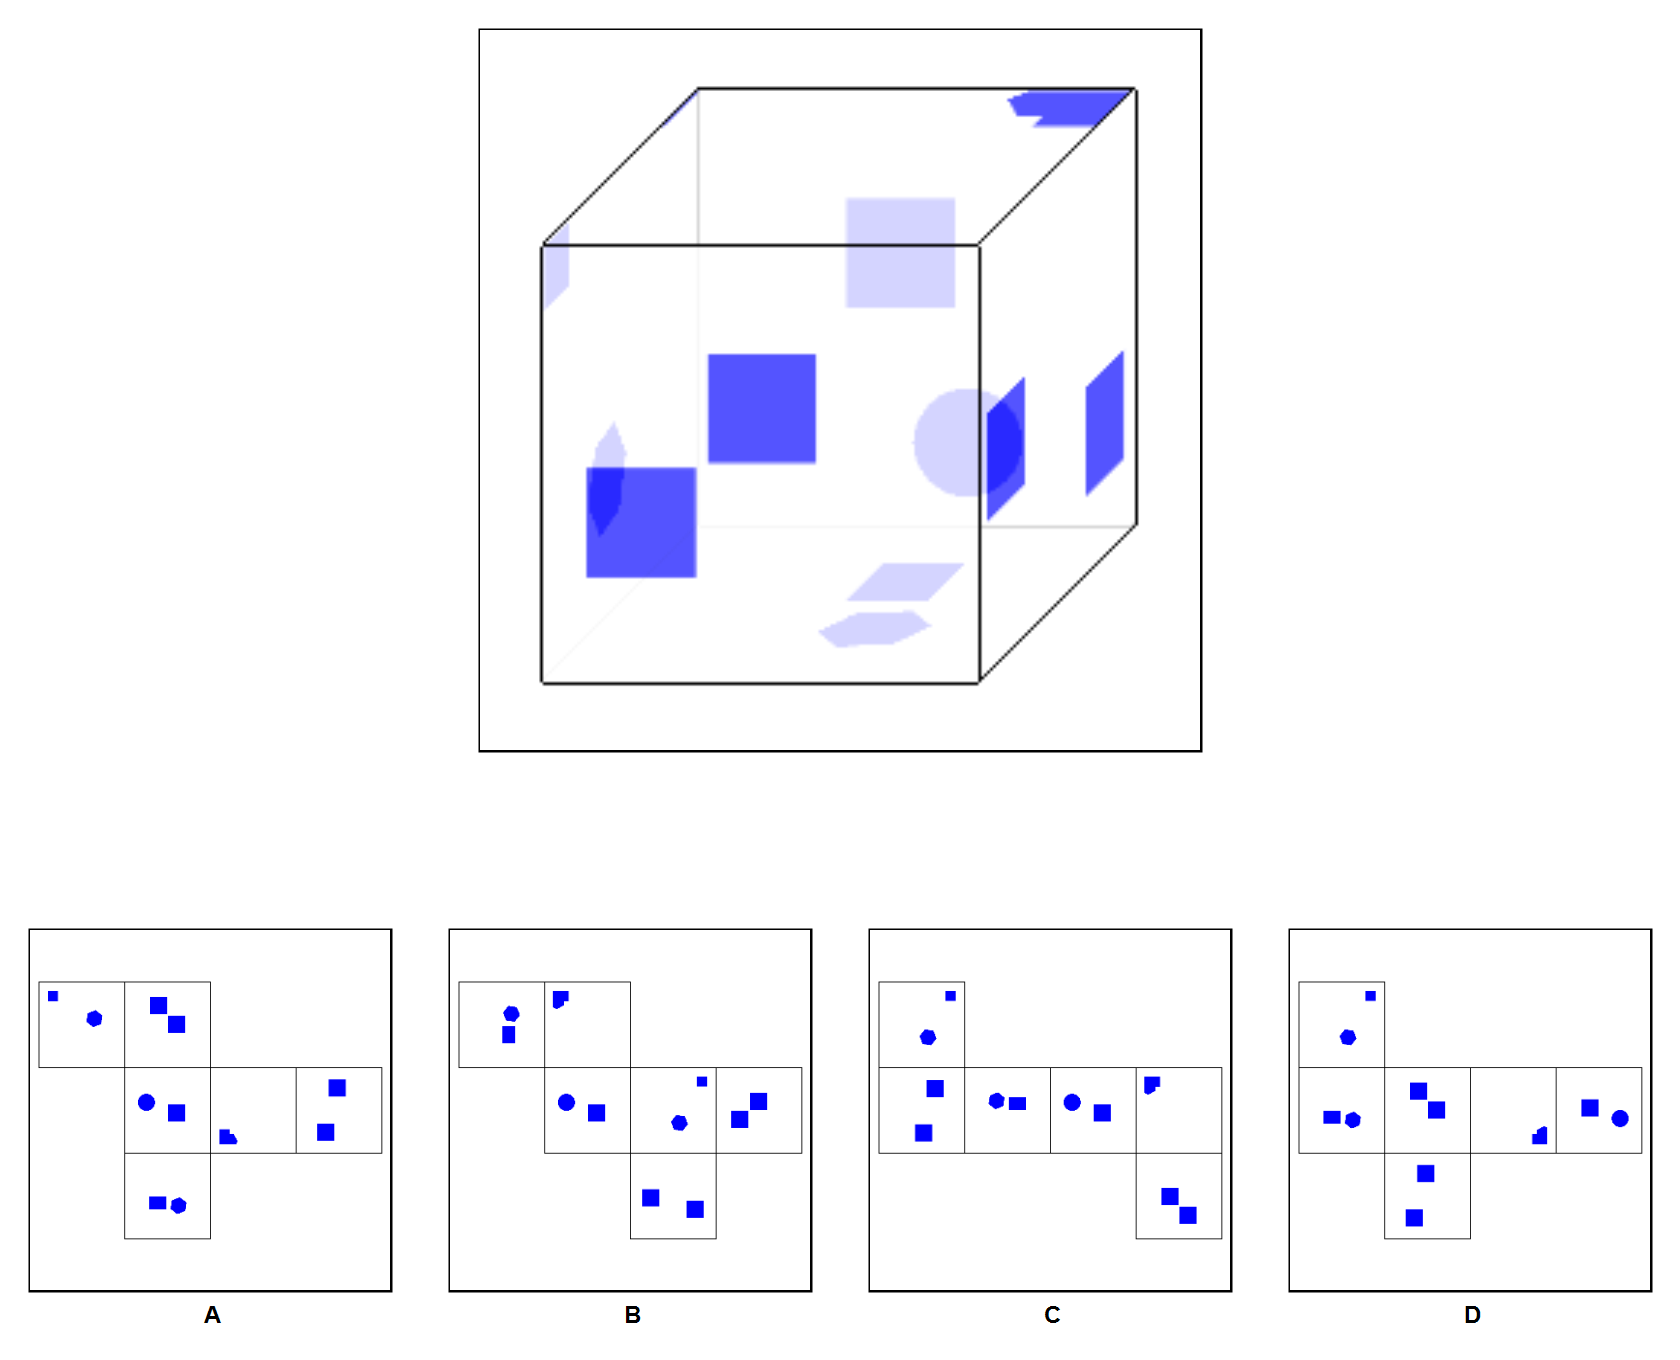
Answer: D